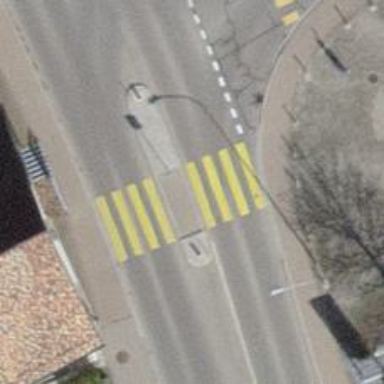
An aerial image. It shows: Kerb serving as barrier.